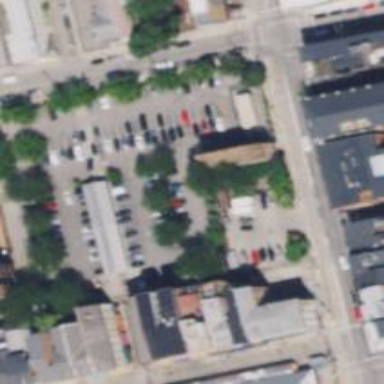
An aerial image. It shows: Alley designated for service vehicles.